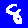
Digit: 8